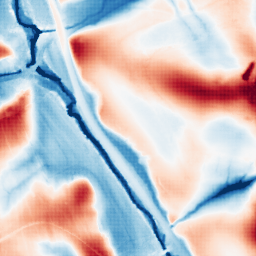
Category: edge_preserving
Decomposition family: guided
Decomposition parameters: radius: 32
eps: 0.001
Upsampling method: sinc_blackman
Upsampling parameters: scale: 8
kernel_size: 16
Upsampling scale: 8